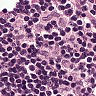
Metastatic tissue present: no